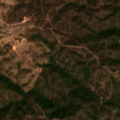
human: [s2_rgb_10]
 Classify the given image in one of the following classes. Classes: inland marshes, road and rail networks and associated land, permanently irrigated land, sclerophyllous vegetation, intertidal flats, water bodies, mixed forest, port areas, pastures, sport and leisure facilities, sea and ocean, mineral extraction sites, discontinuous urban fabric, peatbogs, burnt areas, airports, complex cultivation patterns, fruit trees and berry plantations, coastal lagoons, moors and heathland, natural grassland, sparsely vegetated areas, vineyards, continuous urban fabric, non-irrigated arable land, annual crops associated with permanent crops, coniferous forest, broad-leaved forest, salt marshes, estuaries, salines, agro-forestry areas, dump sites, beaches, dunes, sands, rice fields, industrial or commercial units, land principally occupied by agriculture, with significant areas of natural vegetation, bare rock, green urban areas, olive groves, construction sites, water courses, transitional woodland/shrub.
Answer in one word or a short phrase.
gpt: agro-forestry areas, broad-leaved forest